Question: This question is half programming but also half mathematics. I want to interpolate a set of points by a curve without adding unnecessary extremums staying "close to the linear interpolation" while keeping a curve that looks smooth.I know this formulation is vague, but I hope it will begin clearer with an example. Lets's look at the following piece of code and the result:
'''
#! /usr/bin/python
import numpy as np
from scipy.interpolate import interp1d
import matplotlib.pyplot as plt
fig = plt.figure()
ax = fig.add_subplot(1,1,1)
ax.spines['left'].set_position('zero')
ax.spines['right'].set_color('none')
ax.spines['bottom'].set_position('zero')
ax.spines['top'].set_color('none')
ax.xaxis.set_ticks_position('bottom')
ax.yaxis.set_ticks_position('left')
list_points=[(-3,0.1),(-2,0.15),(0,4),(2,-6),(4,-2),(7,-0.15),(8,-0.1)]
(xp,yp)=zip(*list_points)
fun=interp1d(xp,yp,kind='cubic')
xc=np.linspace(min(xp),max(xp),300)
plt.plot(xp,yp,'o',color='black',ms=5)
plt.plot(xc,fun(xc))
fun2=interp1d(xp,yp,kind='linear')
plt.plot(xc,fun2(xc))
plt.show()
'''

I would have expected an interpolant that have only two extremums (around x~0 and x~2) while here we have 5 extremums. It is what most people will draw if we ask them to join the points with a smooth curve by hand. Is there a way to achieve this aim (in python).
Update: Note that xfig has something close (called "approximate spline drawing") with the inconveniences that the curve does not pass exactly by the specified points. I would prefer a curve that passes exactly through the specified points but I would welcome the xfig method if no one knows a better solution.
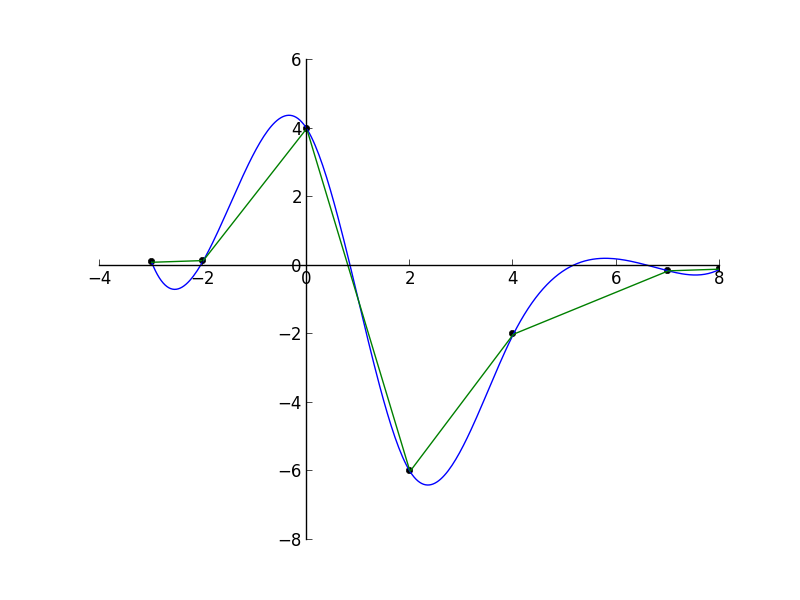
Answer: While not exactly the same(?), your question is similar to <URL> in 'scipy.interpolate' can be used. Here's a version of your script with a curve created using 'pchip' included:
'''
import numpy as np
from scipy.interpolate import interp1d, pchip
import matplotlib.pyplot as plt
fig = plt.figure()
ax = fig.add_subplot(1,1,1)
ax.spines['left'].set_position('zero')
ax.spines['right'].set_color('none')
ax.spines['bottom'].set_position('zero')
ax.spines['top'].set_color('none')
ax.xaxis.set_ticks_position('bottom')
ax.yaxis.set_ticks_position('left')
list_points = [(-3,0.1),(-2,0.15),(0,4),(2,-6),(4,-2),(7,-0.15),(8,-0.1)]
(xp,yp) = zip(*list_points)
fun = interp1d(xp,yp,kind='cubic')
xc = np.linspace(min(xp),max(xp),300)
plt.plot(xp,yp,'o',color='black',ms=5)
plt.plot(xc,fun(xc))
fun2 = interp1d(xp,yp,kind='linear')
plt.plot(xc,fun2(xc))
p = pchip(xp, yp)
plt.plot(xc, p(xc), 'r', linewidth=3, alpha=0.6)
plt.show()
'''
The plot it generates is shown below.
- - - -